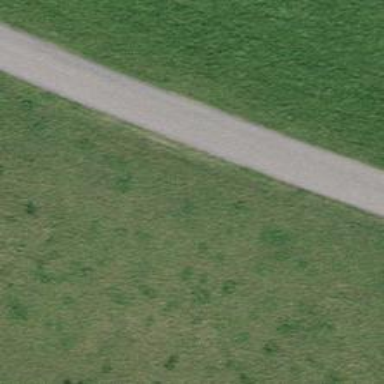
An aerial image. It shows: Paved track road.